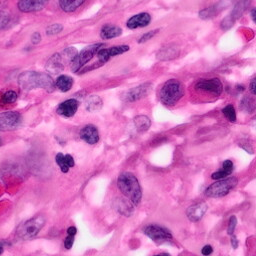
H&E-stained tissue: Pancreatic